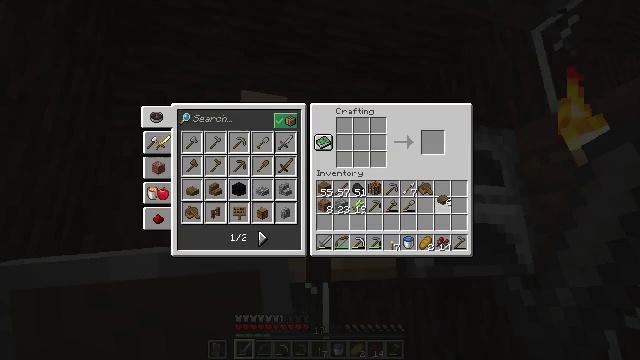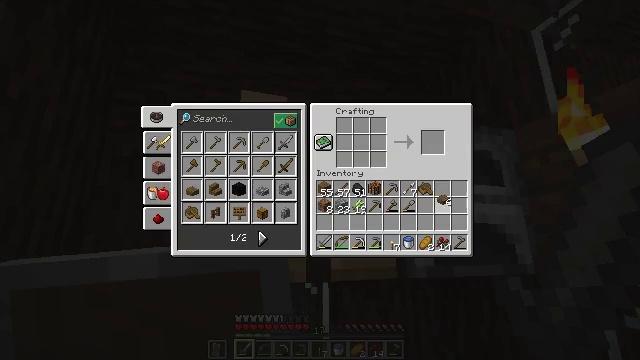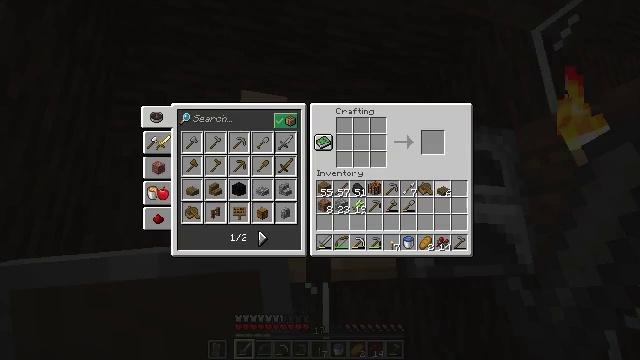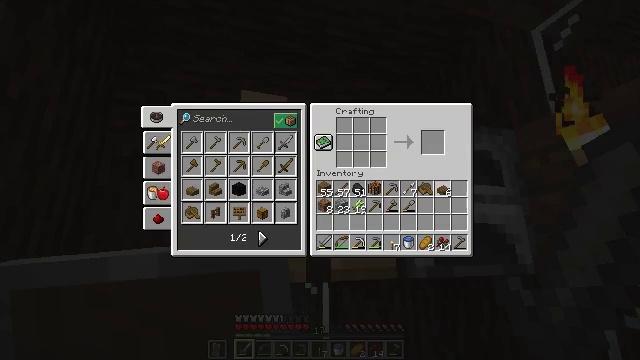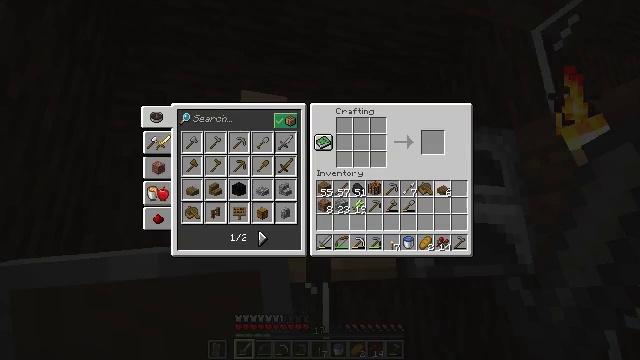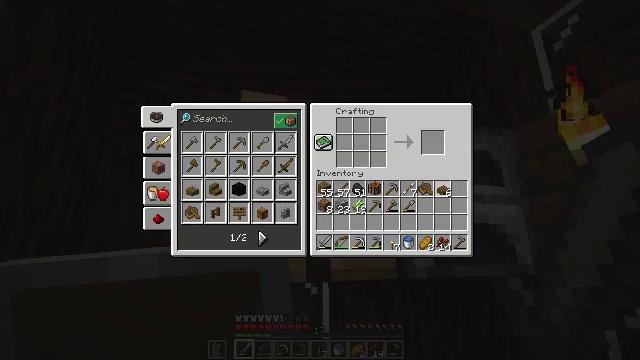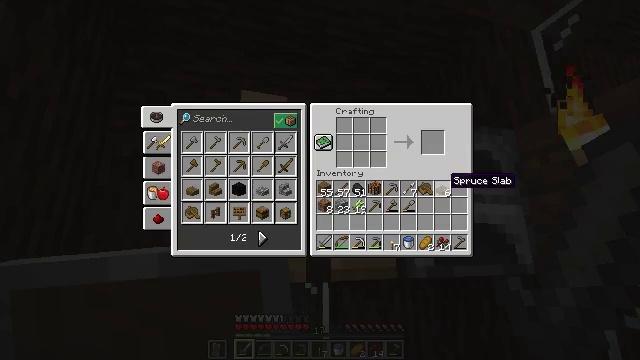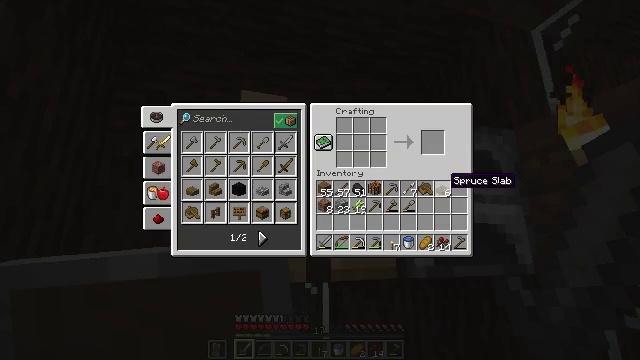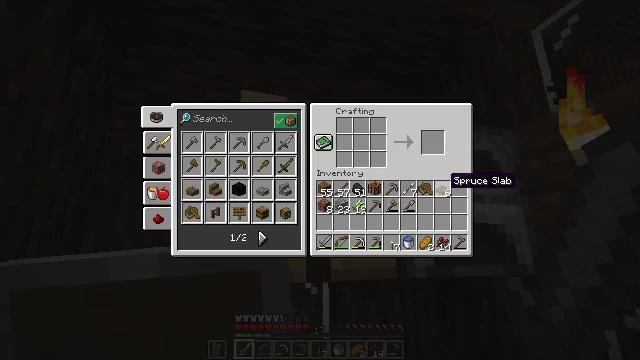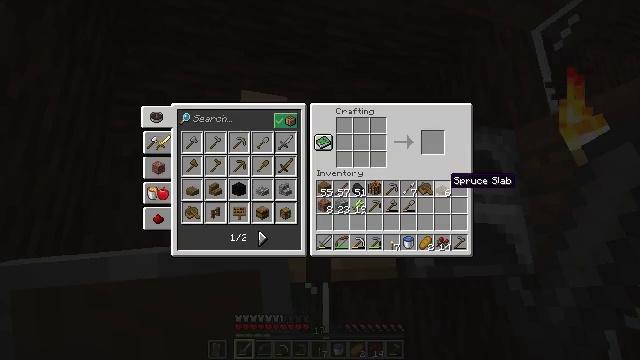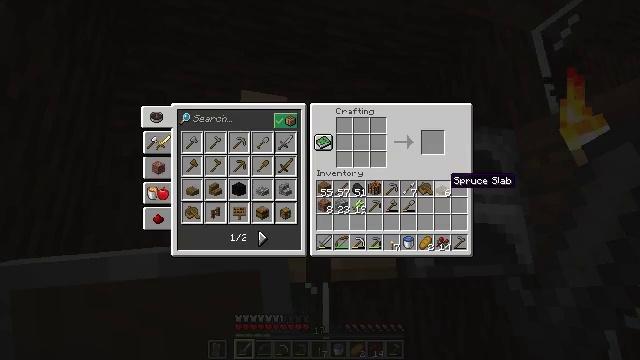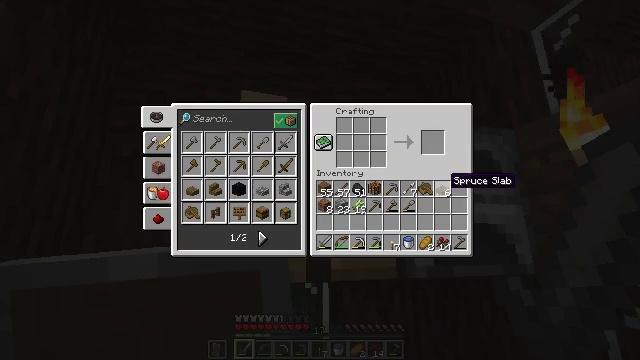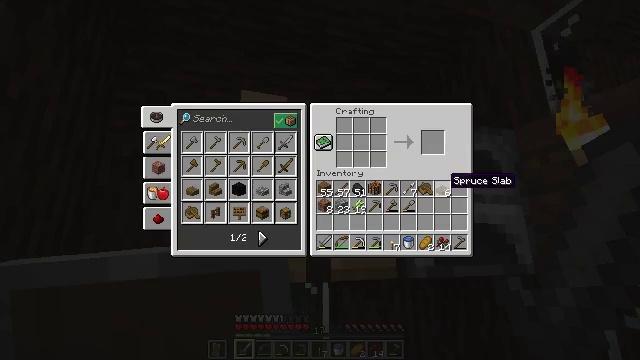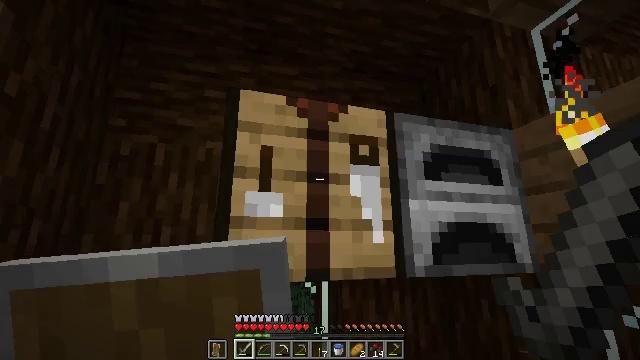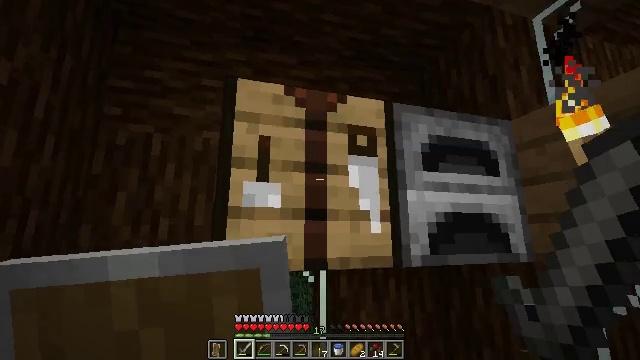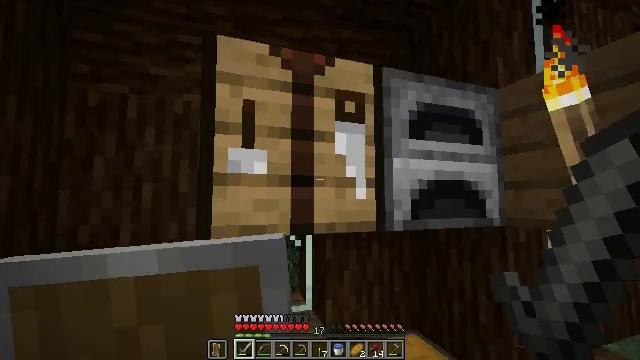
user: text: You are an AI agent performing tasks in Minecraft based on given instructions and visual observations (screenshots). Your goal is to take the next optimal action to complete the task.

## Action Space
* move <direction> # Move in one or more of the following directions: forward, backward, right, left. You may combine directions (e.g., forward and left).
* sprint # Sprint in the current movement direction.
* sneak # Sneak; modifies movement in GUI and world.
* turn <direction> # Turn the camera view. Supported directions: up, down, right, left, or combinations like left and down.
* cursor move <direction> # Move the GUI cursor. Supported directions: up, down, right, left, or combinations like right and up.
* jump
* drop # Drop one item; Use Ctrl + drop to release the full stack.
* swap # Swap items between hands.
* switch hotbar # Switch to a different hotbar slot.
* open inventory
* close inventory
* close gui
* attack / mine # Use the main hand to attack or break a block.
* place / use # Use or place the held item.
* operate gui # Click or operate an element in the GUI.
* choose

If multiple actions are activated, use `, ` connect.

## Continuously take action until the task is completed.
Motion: motion action
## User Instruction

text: Interact with the crafting table to obtain the barrel.
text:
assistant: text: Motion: open gui
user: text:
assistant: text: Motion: cursor move up
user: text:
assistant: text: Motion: operate gui
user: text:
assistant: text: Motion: operate gui
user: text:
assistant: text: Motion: operate gui
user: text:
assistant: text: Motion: no_op
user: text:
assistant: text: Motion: no_op
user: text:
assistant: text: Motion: no_op
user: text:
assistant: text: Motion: no_op
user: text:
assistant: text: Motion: no_op
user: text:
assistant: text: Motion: no_op
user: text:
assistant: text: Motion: no_op
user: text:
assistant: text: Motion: no_op
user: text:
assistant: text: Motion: turn down, close gui
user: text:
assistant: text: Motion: turn right and down
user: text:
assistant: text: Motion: turn right and down
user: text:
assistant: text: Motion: turn right and down
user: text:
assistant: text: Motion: no_op
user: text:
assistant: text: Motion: no_op
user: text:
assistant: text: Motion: turn right and up
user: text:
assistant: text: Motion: turn right and up
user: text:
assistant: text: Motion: no_op
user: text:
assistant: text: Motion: turn right and down
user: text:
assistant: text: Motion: turn left and down
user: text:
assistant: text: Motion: turn left and up
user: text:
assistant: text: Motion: turn left and up
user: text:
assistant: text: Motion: turn left and up, use / place
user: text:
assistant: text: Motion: use / place
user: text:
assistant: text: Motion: use / place
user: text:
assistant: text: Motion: no_op